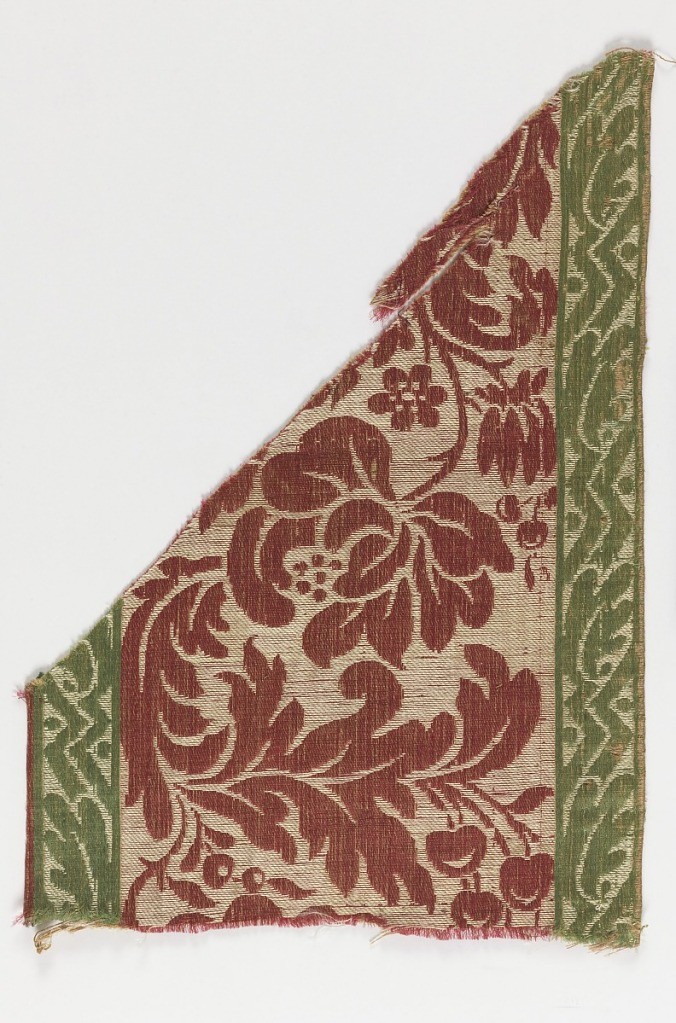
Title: Fragment
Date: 17th century
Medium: silk Technique: brocatelle
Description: Narrow band with red flowers, leaves and berries on a beige ground and borders of green leafy zigzags.